Interaction volume radius: 10 \u00c5
Interaction volume height: 10 \u00c5
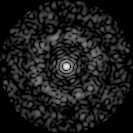
Disorder parameter: 0.842